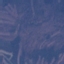
Land use / land cover class: HerbaceousVegetation